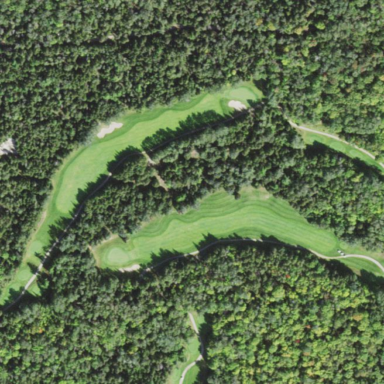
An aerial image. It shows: Rough grassy area used for golf.